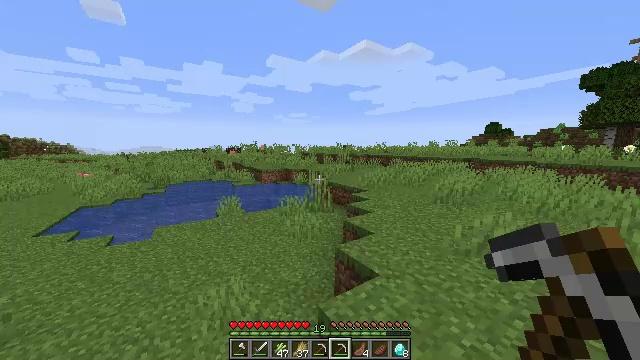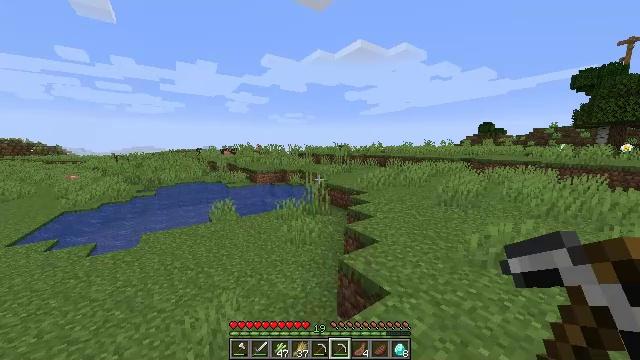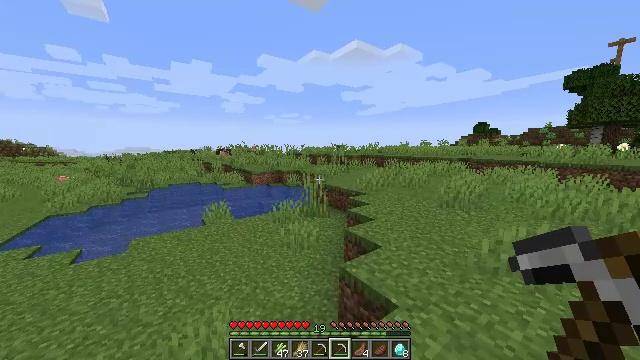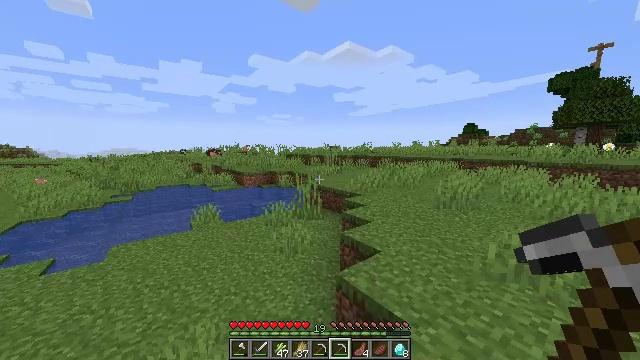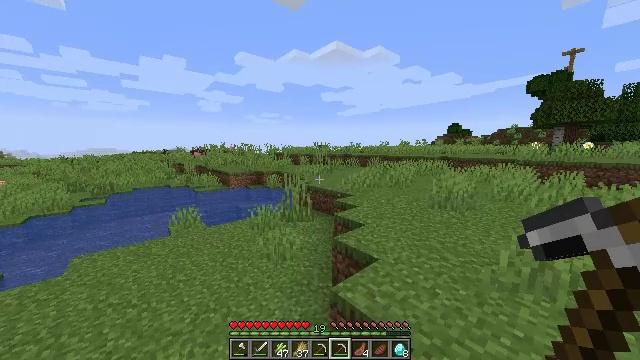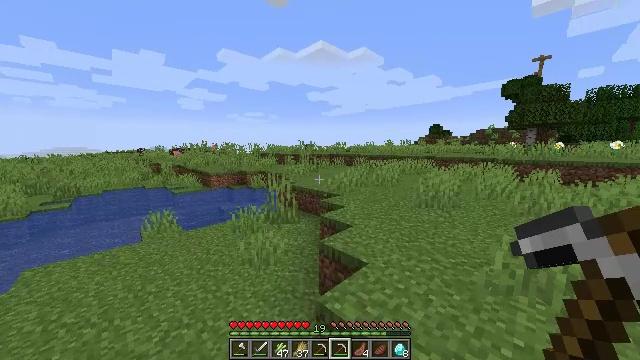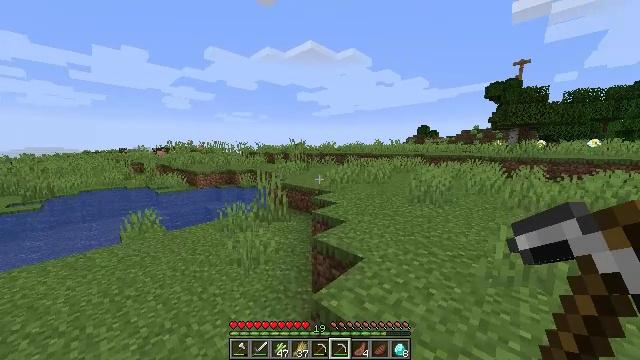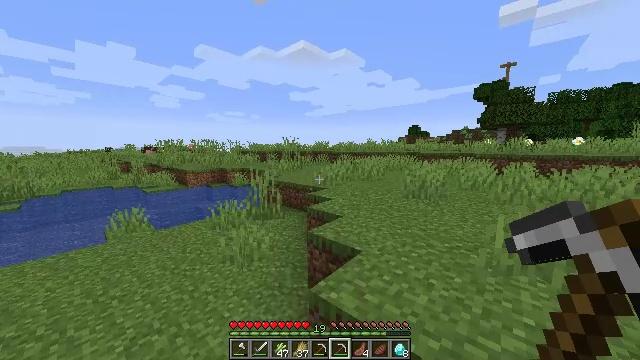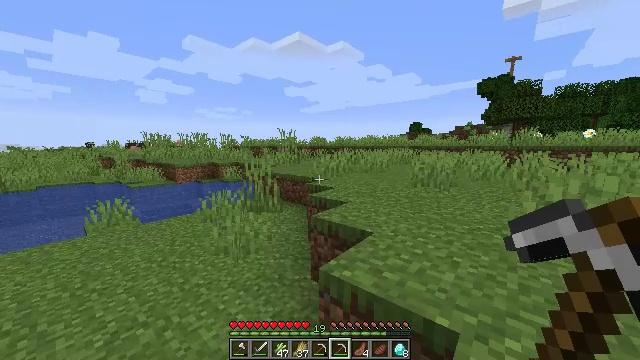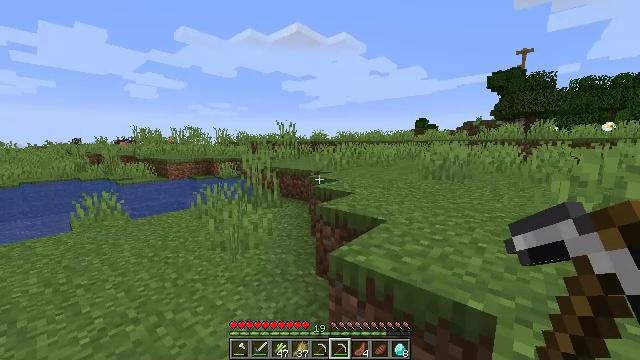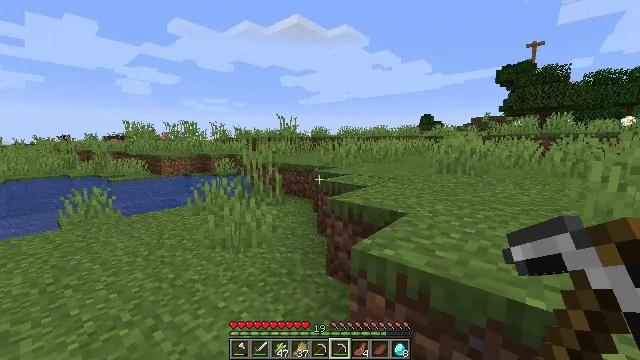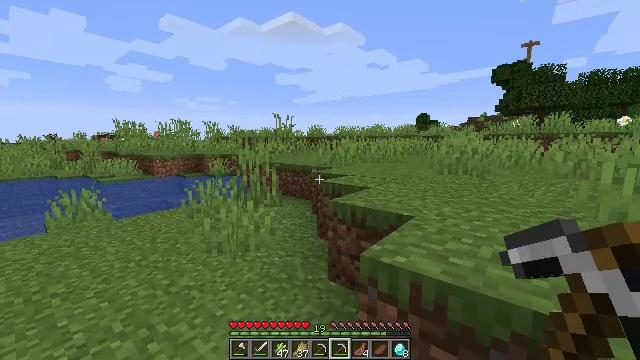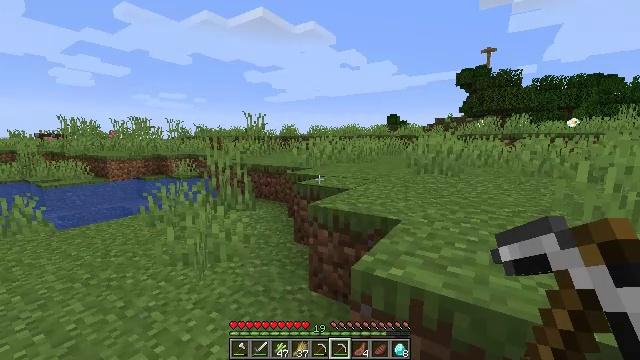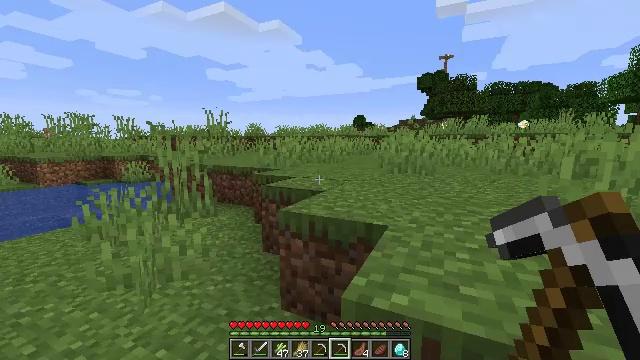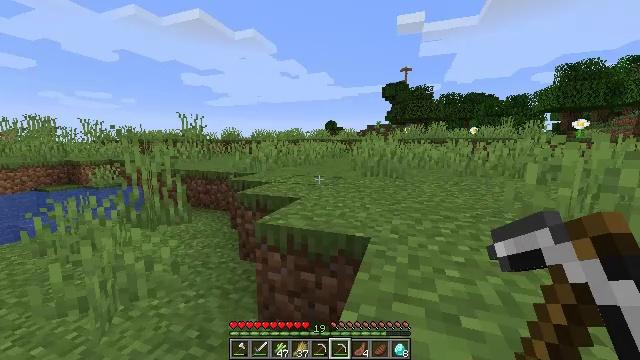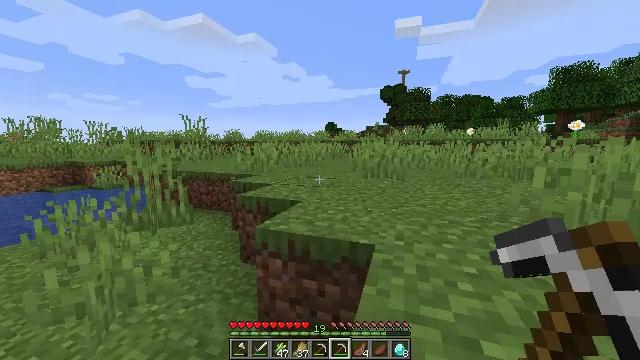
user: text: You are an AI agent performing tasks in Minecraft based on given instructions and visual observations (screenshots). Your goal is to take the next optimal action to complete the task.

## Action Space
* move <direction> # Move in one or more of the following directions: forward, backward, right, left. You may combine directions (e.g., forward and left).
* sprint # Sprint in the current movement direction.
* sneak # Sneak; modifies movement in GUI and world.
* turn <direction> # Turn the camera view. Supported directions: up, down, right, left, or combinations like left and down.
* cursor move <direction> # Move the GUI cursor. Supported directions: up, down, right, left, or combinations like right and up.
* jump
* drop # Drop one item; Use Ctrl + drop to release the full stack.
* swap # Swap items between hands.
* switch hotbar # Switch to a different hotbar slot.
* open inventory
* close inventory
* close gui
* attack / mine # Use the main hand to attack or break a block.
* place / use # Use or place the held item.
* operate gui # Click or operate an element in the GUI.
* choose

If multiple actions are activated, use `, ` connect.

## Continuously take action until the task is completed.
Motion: motion action
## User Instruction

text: Break the bee nest from a tree.
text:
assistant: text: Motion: move forward, sprint, turn right
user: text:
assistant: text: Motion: move forward, sprint
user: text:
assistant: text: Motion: move forward, sprint, turn right
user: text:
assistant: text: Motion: move forward, sprint, turn right
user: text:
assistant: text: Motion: move forward, sprint, turn right
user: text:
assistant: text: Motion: move forward, sprint, turn right
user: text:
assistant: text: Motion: move forward, sprint, turn right
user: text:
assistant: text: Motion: move forward, sprint
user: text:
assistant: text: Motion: move forward, sprint
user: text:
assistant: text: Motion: move forward, sprint
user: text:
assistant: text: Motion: move forward, sprint, turn right
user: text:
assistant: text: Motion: move forward, sprint, turn right
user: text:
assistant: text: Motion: move forward, sprint, turn right
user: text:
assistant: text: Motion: move forward, sprint, turn right
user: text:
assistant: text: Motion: move forward, sprint
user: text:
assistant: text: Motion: move forward, sprint
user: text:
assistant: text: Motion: move forward, sprint
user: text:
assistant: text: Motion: move forward, sprint
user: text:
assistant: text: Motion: move forward, sprint
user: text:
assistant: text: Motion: move forward, sprint
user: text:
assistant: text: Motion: move forward, sprint
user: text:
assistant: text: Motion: move forward, sprint
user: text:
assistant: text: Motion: move forward, sprint, jump
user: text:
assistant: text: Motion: move forward, sprint, jump
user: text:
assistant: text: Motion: move forward, sprint, jump
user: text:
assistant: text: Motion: move forward, sprint, jump
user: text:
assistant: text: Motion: move forward, sprint, jump
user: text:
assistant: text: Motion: move forward, sprint, jump
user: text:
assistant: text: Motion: move forward, sprint, turn right, jump
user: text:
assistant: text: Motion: move forward, sprint, jump